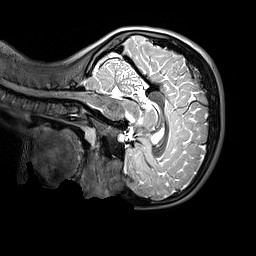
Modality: T2w
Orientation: sagittal
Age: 10
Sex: female
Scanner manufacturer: siemens
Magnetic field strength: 3 T
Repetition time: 3.2 s
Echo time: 0.408 s